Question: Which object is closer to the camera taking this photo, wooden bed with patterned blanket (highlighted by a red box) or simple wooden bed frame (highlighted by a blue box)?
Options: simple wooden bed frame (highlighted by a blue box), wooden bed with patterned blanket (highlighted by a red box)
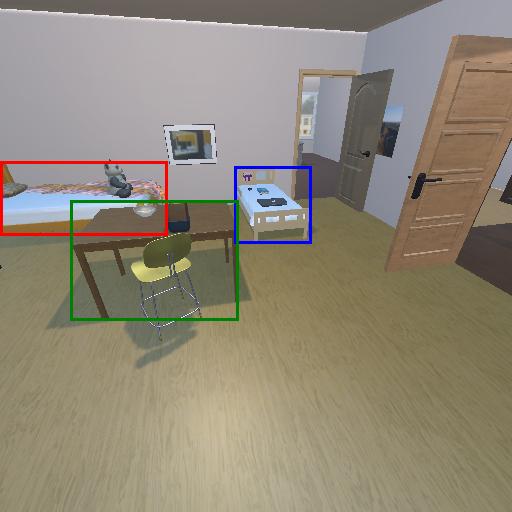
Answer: simple wooden bed frame (highlighted by a blue box)